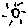
Label: sun